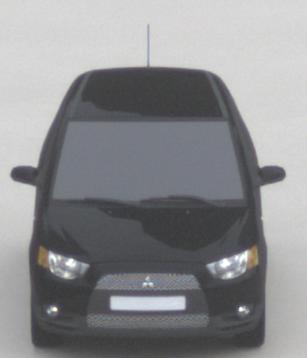
Make: Mitsubishi
Model: Colt 1.1
Detailed model: Colt (VI)
Model produced from: 2008/11
Model produced until: 2010/10
Doors: 3
Color: black
Road condition: dry road
Daytime: morning or afternoon
Contrast: low contrast